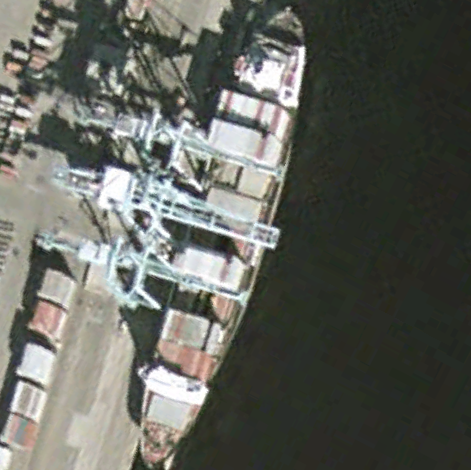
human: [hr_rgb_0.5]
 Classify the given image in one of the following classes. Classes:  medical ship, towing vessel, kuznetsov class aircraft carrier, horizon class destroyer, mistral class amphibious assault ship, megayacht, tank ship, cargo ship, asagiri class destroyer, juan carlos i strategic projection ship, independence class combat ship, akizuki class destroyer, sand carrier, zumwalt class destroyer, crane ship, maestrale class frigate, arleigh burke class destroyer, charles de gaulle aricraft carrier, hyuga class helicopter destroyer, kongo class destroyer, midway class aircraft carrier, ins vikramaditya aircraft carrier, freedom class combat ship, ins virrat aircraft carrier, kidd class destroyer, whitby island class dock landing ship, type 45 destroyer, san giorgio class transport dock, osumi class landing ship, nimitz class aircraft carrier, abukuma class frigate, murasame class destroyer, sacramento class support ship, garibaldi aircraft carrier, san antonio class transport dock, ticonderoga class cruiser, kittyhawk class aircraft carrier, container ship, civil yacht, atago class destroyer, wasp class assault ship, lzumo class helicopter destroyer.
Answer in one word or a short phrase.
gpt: Container ship